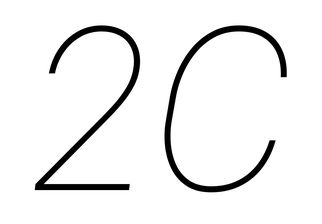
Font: Roboto-Italic_Thin_Italic